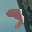
Label: 9